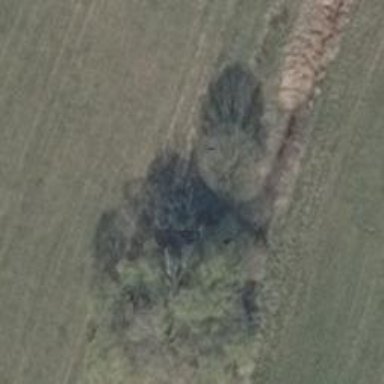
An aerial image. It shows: Row of deciduous broadleaved trees.